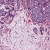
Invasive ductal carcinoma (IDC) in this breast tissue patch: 1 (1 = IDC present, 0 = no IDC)